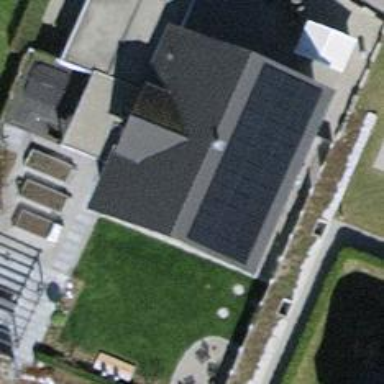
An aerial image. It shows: Solar power generator using photovoltaic method with solar photovoltaic panel types.